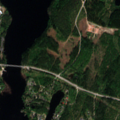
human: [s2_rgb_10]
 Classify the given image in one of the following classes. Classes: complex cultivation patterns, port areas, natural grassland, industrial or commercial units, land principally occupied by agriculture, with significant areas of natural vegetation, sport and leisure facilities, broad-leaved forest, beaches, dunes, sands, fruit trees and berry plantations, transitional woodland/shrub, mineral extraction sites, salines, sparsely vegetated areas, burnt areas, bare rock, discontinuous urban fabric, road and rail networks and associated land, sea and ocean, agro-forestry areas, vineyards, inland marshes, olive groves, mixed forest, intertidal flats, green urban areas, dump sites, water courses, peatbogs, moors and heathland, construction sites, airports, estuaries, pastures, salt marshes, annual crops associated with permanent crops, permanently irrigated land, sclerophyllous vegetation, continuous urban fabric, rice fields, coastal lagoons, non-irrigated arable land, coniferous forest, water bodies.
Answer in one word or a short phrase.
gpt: industrial or commercial units, construction sites, coniferous forest, mixed forest, transitional woodland/shrub, water bodies